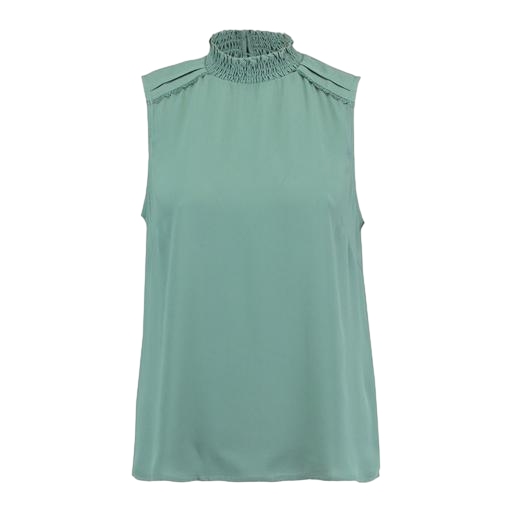
high-neck top, green funnel neck vest, green plus size mock-neck top only macy, white background